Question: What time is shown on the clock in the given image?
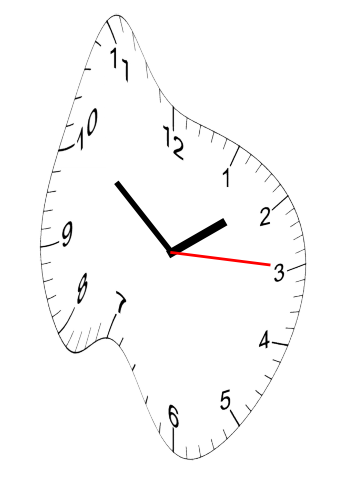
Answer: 01:51:15